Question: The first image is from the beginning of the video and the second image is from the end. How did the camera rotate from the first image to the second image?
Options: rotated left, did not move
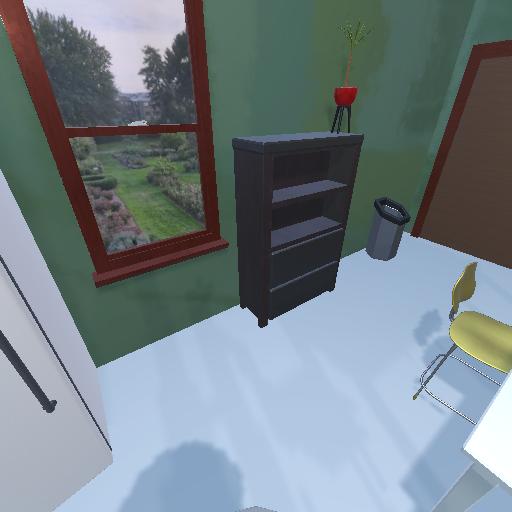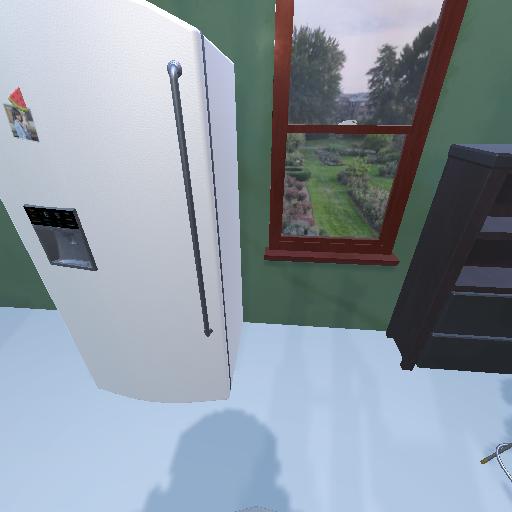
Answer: rotated left